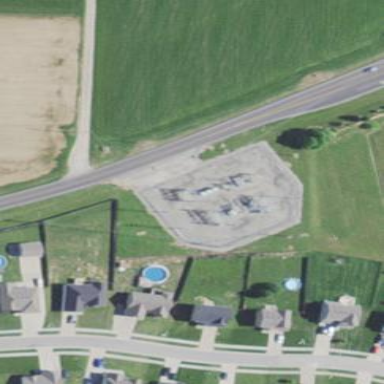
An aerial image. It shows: Power substation.